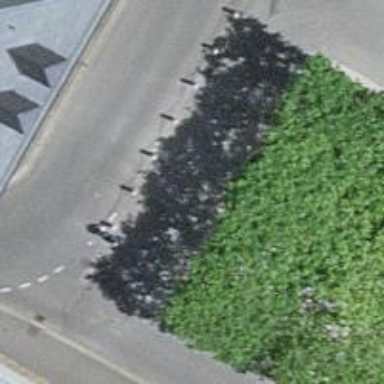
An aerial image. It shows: Bollard.